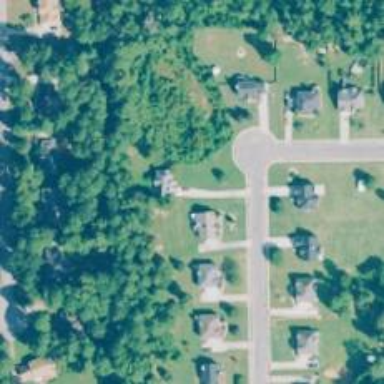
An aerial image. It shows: Driveway.